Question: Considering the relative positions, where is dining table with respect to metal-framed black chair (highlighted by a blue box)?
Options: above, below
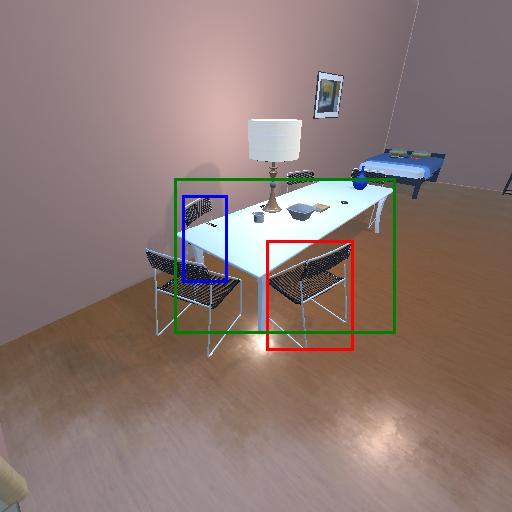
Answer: above